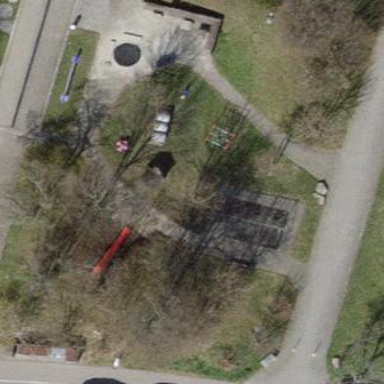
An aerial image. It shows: Playground area for leisure activities on the land.